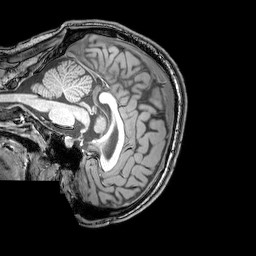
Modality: T1w
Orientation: sagittal
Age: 21
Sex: male
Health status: healthy
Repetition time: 0.081 s
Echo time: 0.037 s